Question: From page 6 of this publication <URL>, I found a very useful function. Thanks to the authors I was able to find lethal dose values easily. The function provides a line graph for an individual case treatment. But I have no idea of how to modify it to run probit analysis when comparing more than one treatment. In addition, is it possible to obtain a graph with different lines representing the different treatments?
For example when I run it with these:
'''
## Treatment 1
d <- c(0.00,6.25,12.50,25.00,50.00,100.00)
x <- c(2,2,0,0,26,40)
t <- c(40,40,40,40,40,40)
lc(d,x,t)
## Treatment 2
d2 <- c(0.00,6.25,12.50,25.00,50.00,100)
x2 <- c(4,7,18,27, 35,40)
t2 <- c(40,40,40,40,40,40)
lc(d2,x2,t2)
'''
I would like it to look this way:

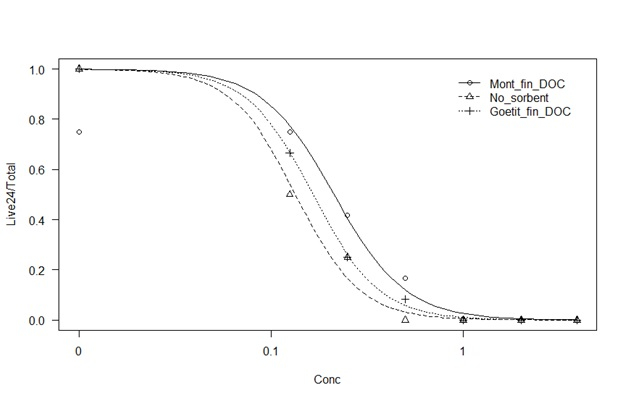
Answer: First you need to modify the function like so, in order to return the series to plot:
'''
lc<-function(d,x,t){ # This function has three main entries that are the concentrations of effluents (d), the number of dead (x) after treatment and the total number of species (t) that received effluent concentrations (lc)
options(warn=-1) # This is to avoid warming alerts
# The following function will compute the corrected mortality rates
Abbott<-function(d,x,t){
ab<-(1-((t-x)/(t[d==0]-x[d==0])))
ifelse(ab < 0,0,ab[])}
Abb<-Abbott(d,x,t)
mynewdat<-data.frame(d,x,t,Abb); (mynewdat = mynewdat[!d==0,]) # This part removed the control which is no more useful for the determination of lc
mod<-list()
#The following help to select the binomial family link
family<-function (i){
if (i==1){family=binomial(link = "probit")}
else{
if (i==2){family=binomial(link = "logit")}
else{
if (i==3){family=binomial(link = "cloglog")}
}}
#return(family)
}
for (i in 1:3){
mod[[i]]<-glm(Abb ~ log(d), family=family(i), data=mynewdat)
}
b<-which.min(c(deviance(mod[[1]]), deviance(mod[[2]]), deviance(mod[[3]]))) # Compare and select the best link
cat("The best model is the model", b,"
") # Gives the output of the previous comparison
out=list()
out$Resum<-summary(mod[[b]])
ld<-dose.p(mod[[b]],p=c(0.50,0.90,0.95)) # Computation of lethal concentrations 50, 90 and 95 but may also 10, 20, 80 etc...
ld.ci <- ld+ attr(ld, "SE") %*% matrix(qnorm(1 - 0.05/2)*c(-1,1), nrow=1) # Defines the confidence intervals
out$ld.est <- round(exp((cbind(ld, attr(ld, "SE"), ld.ci[,1], ld.ci[,2]))),3)
dimnames(out$ld.est)[[2]] <- c("LD", "SE", "LCL","UCL") # Return the lethal concentrations and their confidence intervals
#The following part plots the curve
x1=seq(min(d),max(d), 0.001)
lpredmod <- predict(mod[[b]], data.frame(d=x1), type="response")
plot(d,Abb, pch=16, ylim=c(0,1),xlab="Concentration ", ylab = "Mortality rate")
lines(x1,lpredmod)
#Goodness of fit of the model
out$comparison<-pchisq(deviance(mod[[b]]), mod[[b]]$df.residual, lower=FALSE) # Comparison of deviance
out$R2_Naglekerke<-round((1-exp((mod[[b]]$dev-mod[[b]]$null)/sum(t)))/(1-exp(-mod[[b]]$null/sum(t))),3) #Determination of Naglekerke R square
out$x1 <- x1
out$premod <- lpredmod
return(out)
}
'''
'lc' will now return the vqlues of 'x1' and 'lpremod'.
After that we can simply 'plot' the mortality rates. You can tweak the plot as you want:
'''
d<-c(0.00,6.25,12.50,25.00,50.00,100.00)
x<-c(2,2,0,0,26,40)
t<-c(40,40,40,40,40,40)
d2<- c(0.00,6.25,12.50,25.00,50.00,100)
x2<- c(4,7,18,27, 35,40)
t2<- c(40,40,40,40,40,40)
lc(d2,x2,t2)
model1 <- lc(d,x,t)
model2 <- lc(d2,x2,t2)
plot(as.numeric(model1$premod), t="l", pch=16, ylim=c(0,1),xlab="Concentration ", ylab = "Mortality rate")
lines(as.numeric(model2$premod), t="l", col="red")
'''
<URL>